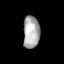
Tissue: skin
Cell type: Epithelial cells
Senescence score: 0.8529
Nuclear area (px): 517
Mean DAPI intensity: 173.545